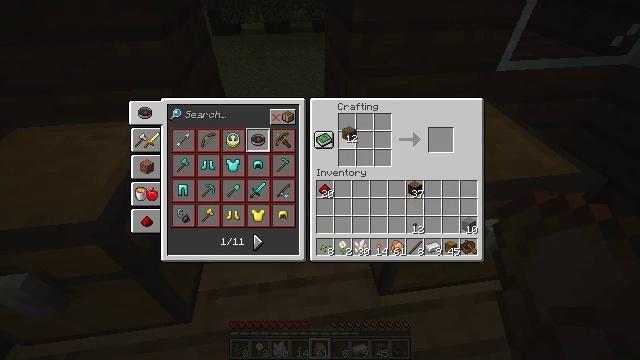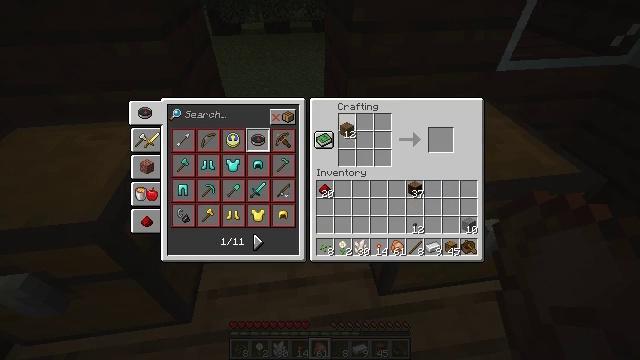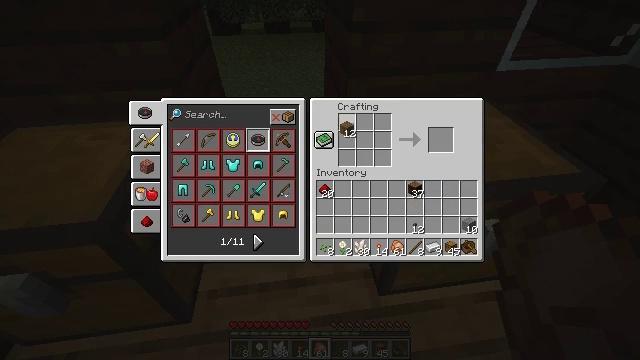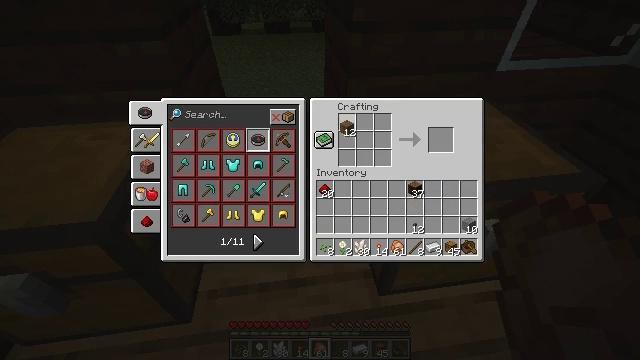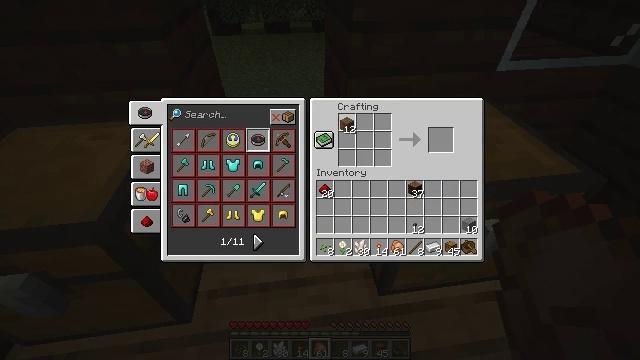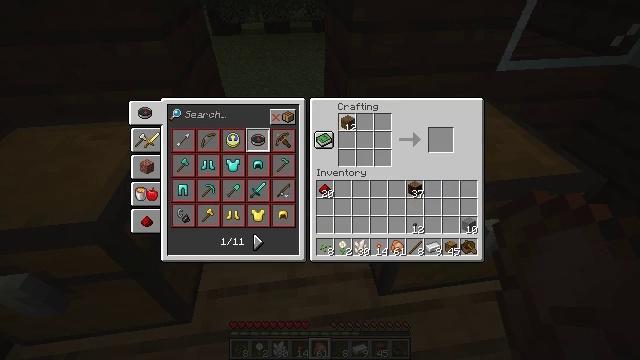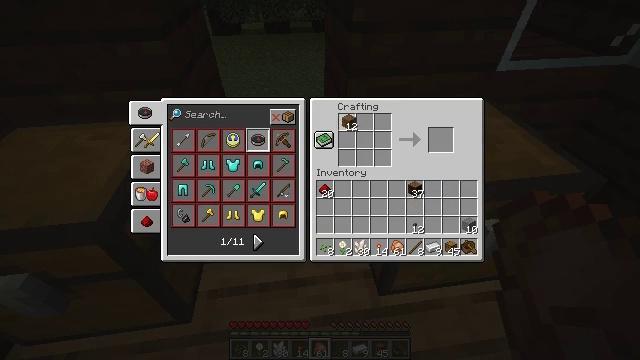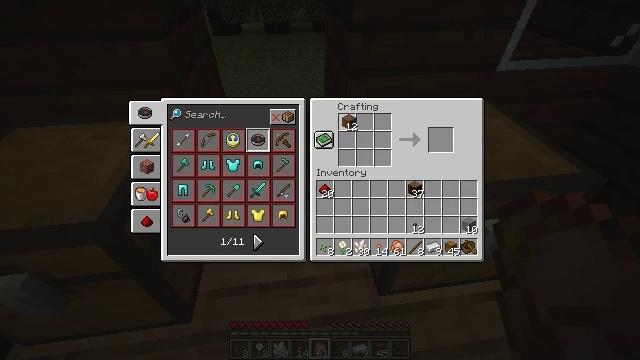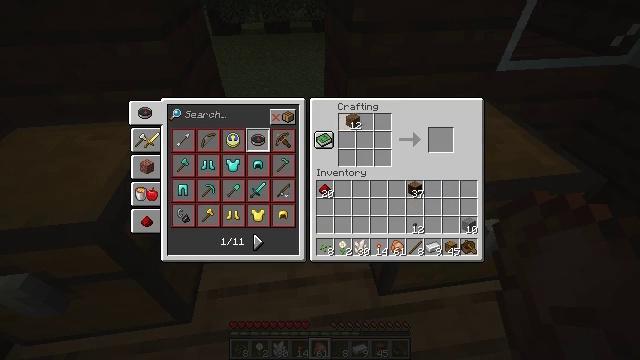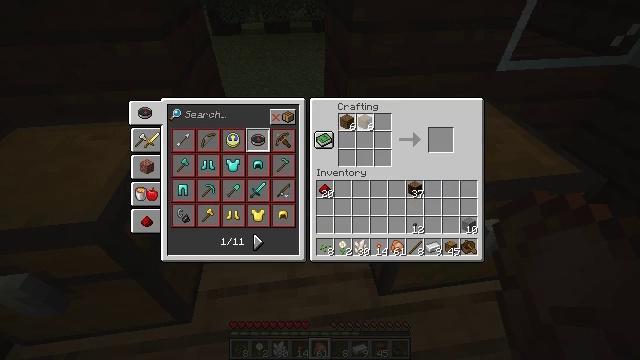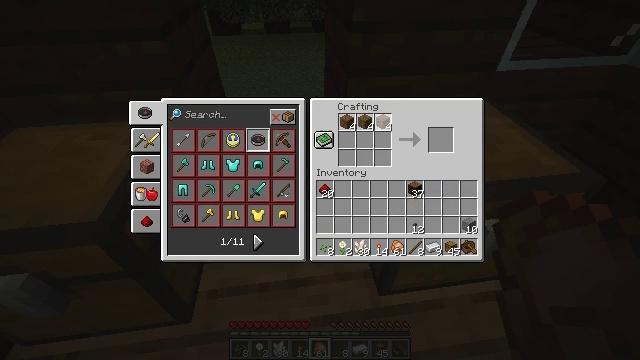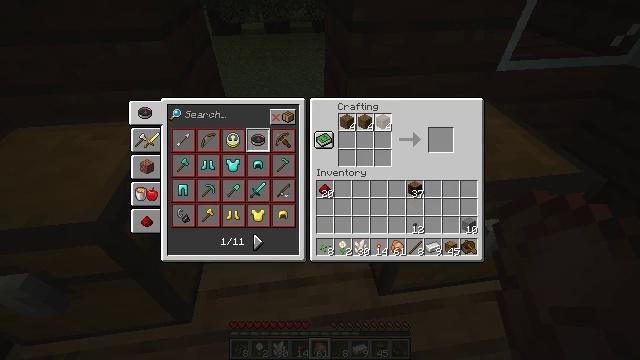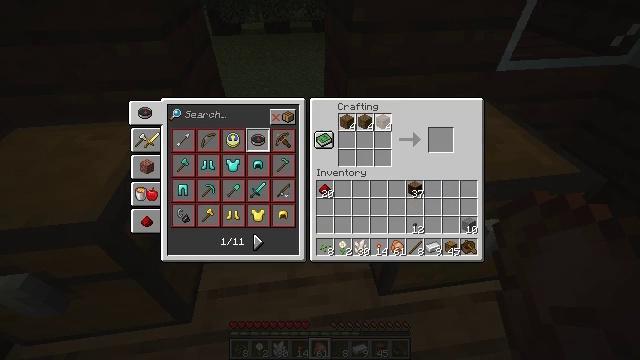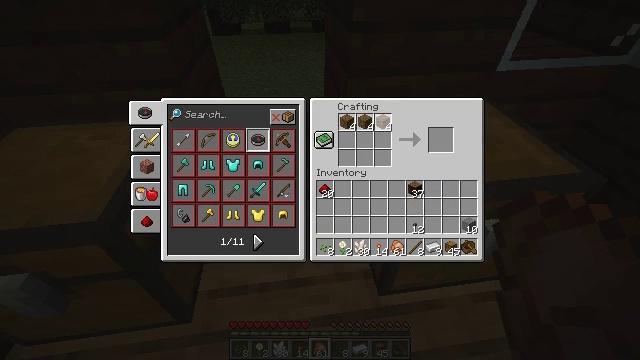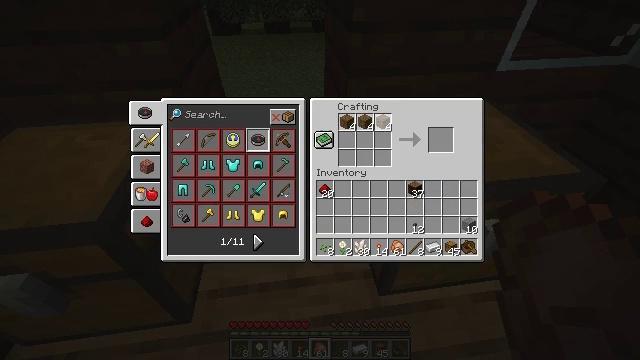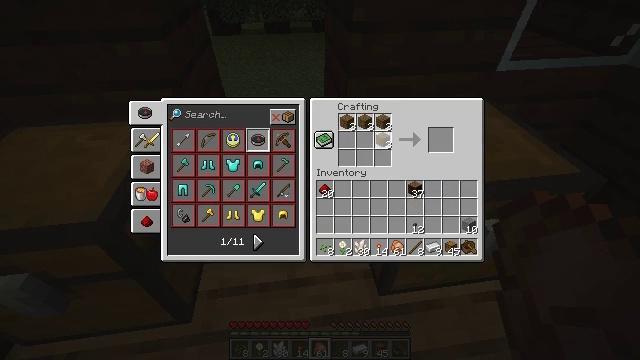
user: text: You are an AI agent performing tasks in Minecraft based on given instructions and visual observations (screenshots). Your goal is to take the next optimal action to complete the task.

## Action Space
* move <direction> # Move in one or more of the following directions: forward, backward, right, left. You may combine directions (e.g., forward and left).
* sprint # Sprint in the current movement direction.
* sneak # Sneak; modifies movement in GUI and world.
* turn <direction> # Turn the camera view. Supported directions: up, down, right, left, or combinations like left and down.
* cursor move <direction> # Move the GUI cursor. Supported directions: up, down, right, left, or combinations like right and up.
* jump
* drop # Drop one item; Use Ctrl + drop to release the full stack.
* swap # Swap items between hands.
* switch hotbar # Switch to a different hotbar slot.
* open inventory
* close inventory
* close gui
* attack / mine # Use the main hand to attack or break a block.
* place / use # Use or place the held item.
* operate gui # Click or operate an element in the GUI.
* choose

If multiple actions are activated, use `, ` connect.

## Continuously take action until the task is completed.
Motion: motion action
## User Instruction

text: Craft the spruce sign.
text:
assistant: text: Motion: no_op
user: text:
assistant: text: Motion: no_op
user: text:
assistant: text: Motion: no_op
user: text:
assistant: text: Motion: no_op
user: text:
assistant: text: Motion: no_op
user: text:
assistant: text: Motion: no_op
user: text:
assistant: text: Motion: operate gui
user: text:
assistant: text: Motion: operate gui
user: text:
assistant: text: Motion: cursor move right, operate gui
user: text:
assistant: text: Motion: cursor move right, operate gui
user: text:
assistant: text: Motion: operate gui
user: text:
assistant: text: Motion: operate gui
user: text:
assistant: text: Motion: operate gui
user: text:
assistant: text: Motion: operate gui
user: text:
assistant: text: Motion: operate gui
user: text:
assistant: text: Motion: operate gui
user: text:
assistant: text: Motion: cursor move left, operate gui
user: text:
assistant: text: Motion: cursor move left, operate gui
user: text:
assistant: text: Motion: cursor move left, operate gui
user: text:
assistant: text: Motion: operate gui
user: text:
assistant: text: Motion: operate gui
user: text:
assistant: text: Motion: operate gui
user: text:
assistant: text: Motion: operate gui
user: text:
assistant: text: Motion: operate gui
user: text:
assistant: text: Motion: operate gui
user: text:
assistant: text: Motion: operate gui
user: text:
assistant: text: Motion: cursor move right
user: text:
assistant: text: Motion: cursor move right and down
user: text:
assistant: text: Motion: cursor move right and down
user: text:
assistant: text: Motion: cursor move right and down